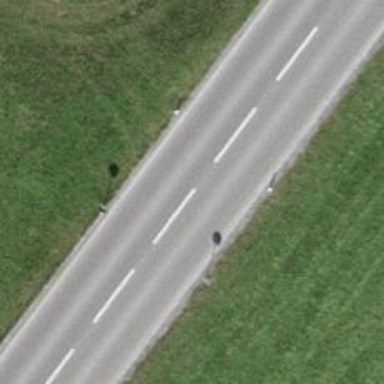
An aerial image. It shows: Tertiary road.